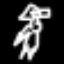
Label: angel